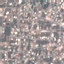
Label: Residential